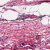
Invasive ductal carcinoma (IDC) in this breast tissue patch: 0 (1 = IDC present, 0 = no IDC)